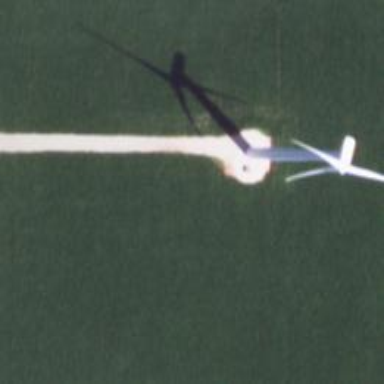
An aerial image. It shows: Wind generator using wind turbines of horizontal axis.